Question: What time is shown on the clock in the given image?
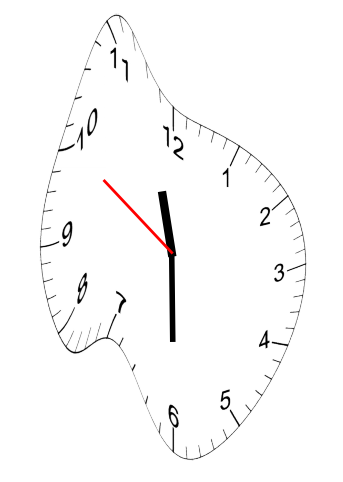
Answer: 11:29:50